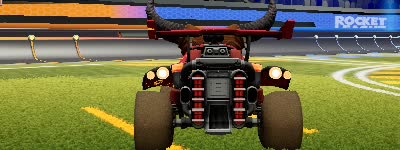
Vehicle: octane